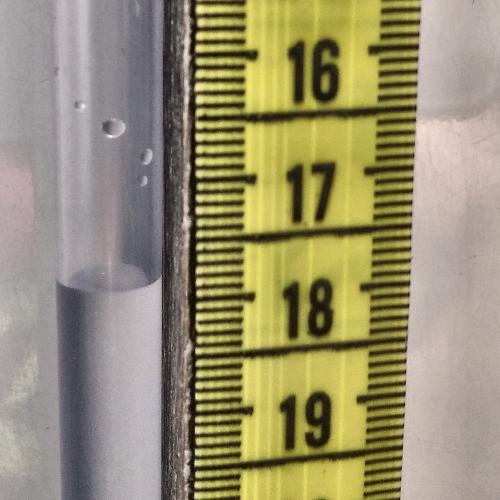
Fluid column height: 17.8 cm